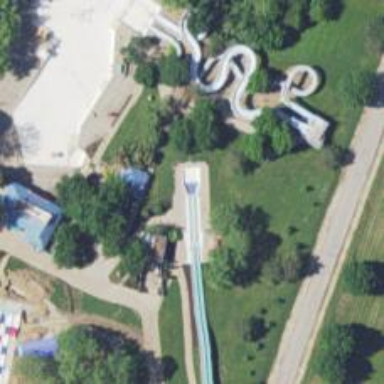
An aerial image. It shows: Canal featuring water slide attraction.